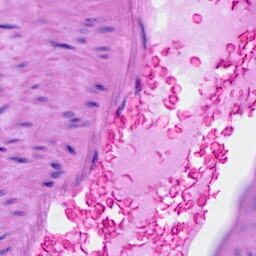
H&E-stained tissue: Ovarian